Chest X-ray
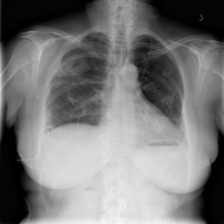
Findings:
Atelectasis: negative
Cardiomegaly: negative
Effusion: negative
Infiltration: negative
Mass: negative
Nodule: negative
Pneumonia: negative
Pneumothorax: negative
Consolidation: positive
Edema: negative
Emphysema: negative
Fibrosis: negative
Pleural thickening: negative
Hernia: negative